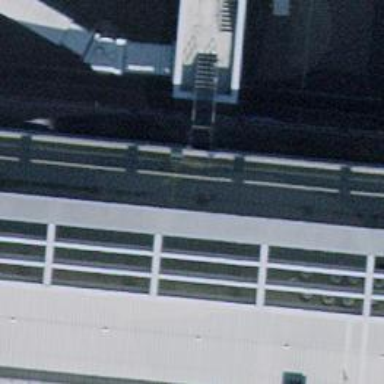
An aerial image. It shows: Airport gate.